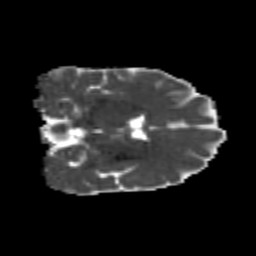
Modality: MD
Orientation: coronal
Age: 24
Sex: female
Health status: healthy
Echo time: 0.074 s